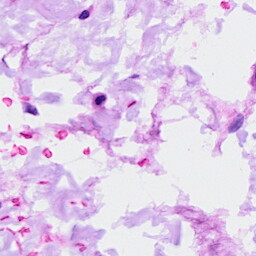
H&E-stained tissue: Ovarian